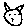
Label: cat